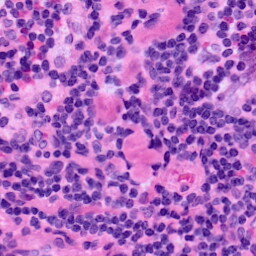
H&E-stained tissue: LymphNode